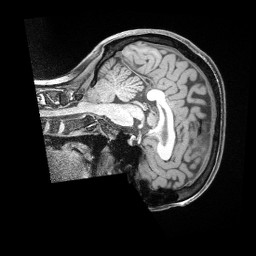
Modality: T1w
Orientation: sagittal
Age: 40
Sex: female
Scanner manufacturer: siemens
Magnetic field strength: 3 T
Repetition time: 2 s
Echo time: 0.00211 s